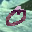
Label: 0